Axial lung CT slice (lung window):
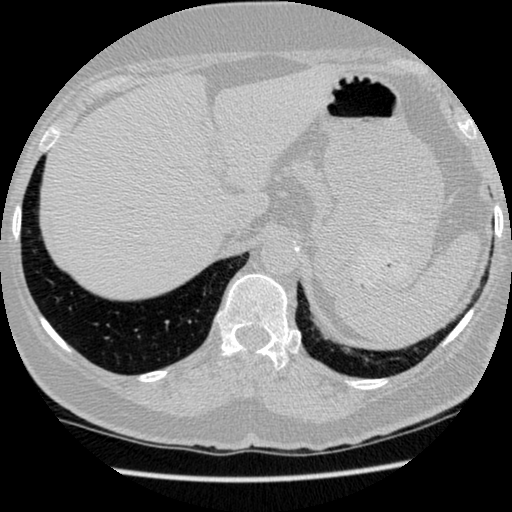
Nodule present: no